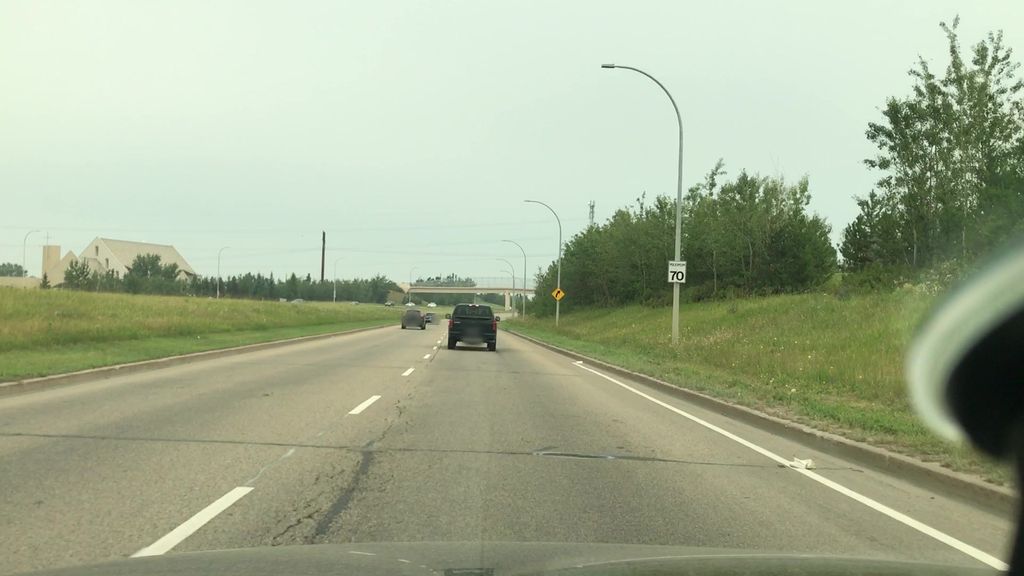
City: edmonton